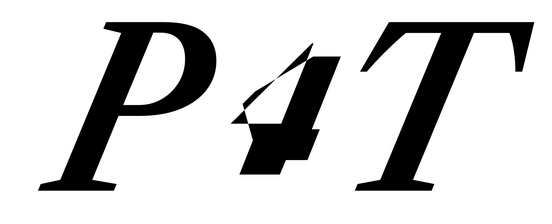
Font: LibreCaslonText-Italic_SemiBold_Italic